Field crop: tomato
Growth stage: 1
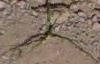
Species: cyperus